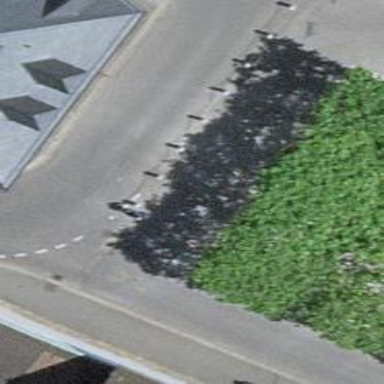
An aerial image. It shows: Bollard.